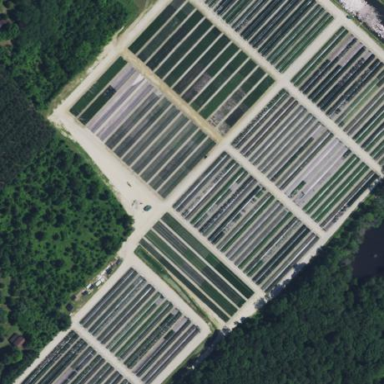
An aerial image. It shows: Area dedicated to greenhouse horticulture.